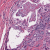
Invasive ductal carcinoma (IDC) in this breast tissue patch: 0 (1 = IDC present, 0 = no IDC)